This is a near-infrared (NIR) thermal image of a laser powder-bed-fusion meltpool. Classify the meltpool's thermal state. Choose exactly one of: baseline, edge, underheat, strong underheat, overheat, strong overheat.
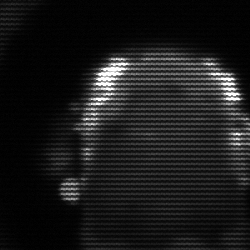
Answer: baseline